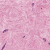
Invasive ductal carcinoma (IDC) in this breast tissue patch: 0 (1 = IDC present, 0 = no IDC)